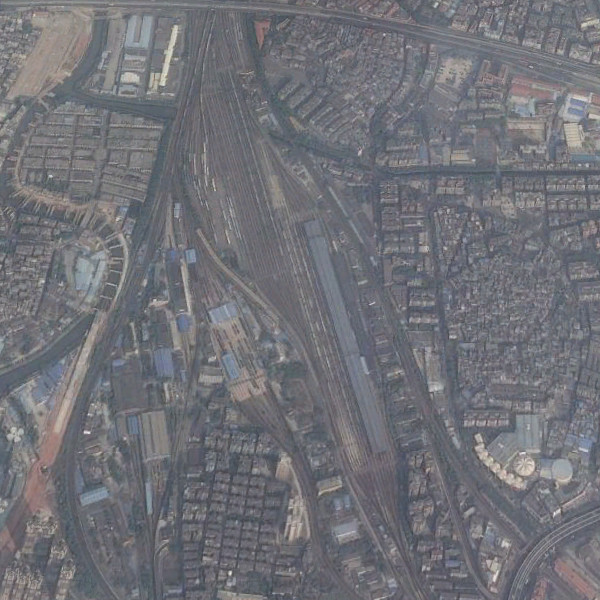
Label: RailwayStation